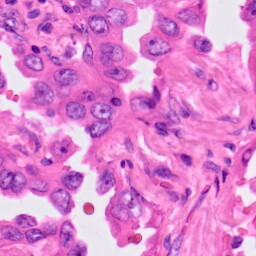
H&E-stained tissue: Lung